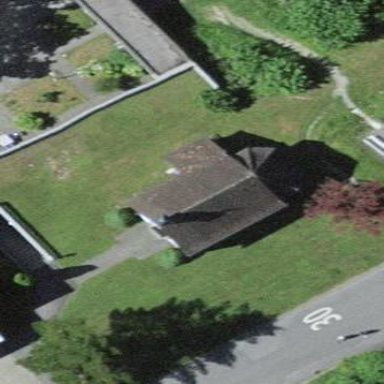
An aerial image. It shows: Chapel that serves as place of worship.